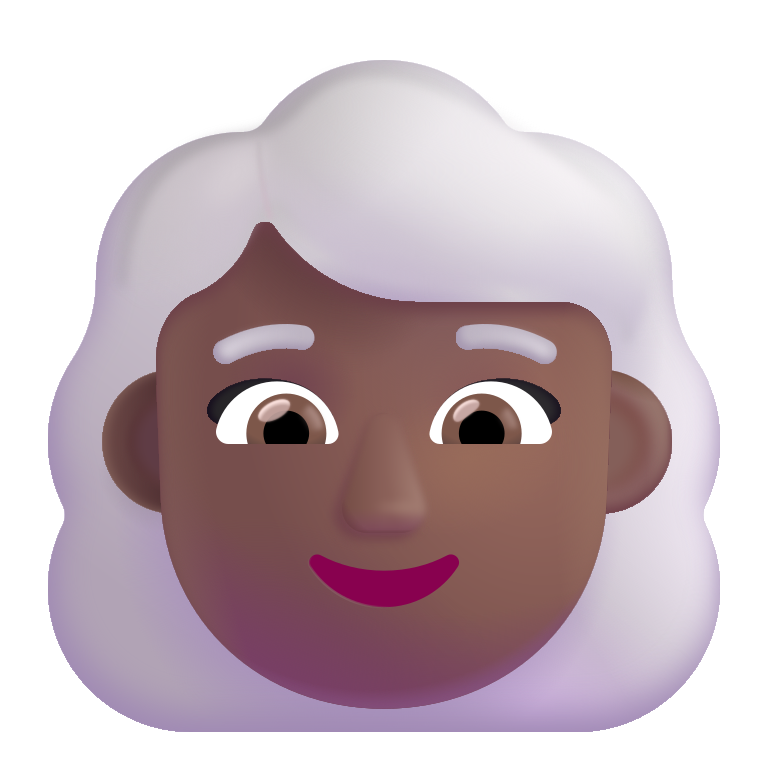
woman white hair color  dark